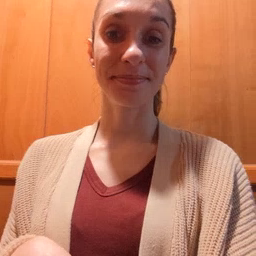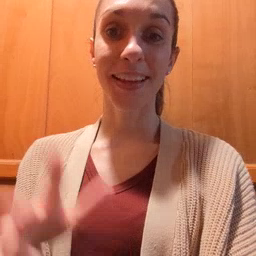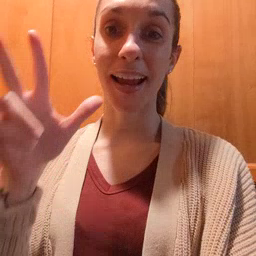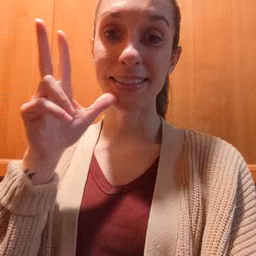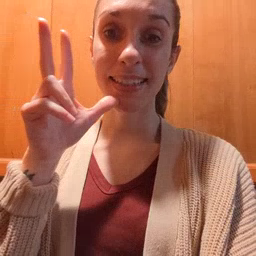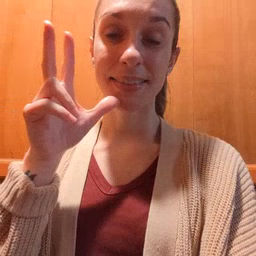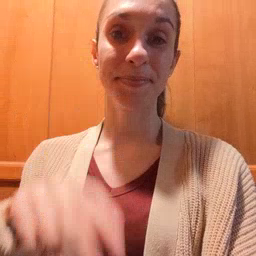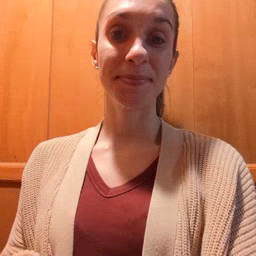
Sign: hen